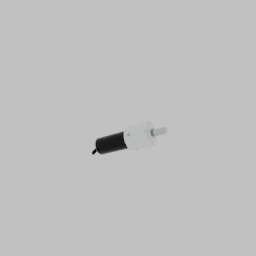
Label: mechanical